Question: I am trying to copy the Right portion of frame data. The image below could be useful. Data is in single array form.

I want to get single array right column of data frame.
I am getting "Exception in thread "main" 'java.lang.ArrayIndexOutOfBoundsException: 1000'". I am not sure what's wrong.
> Exception in thread "main" java.lang.ArrayIndexOutOfBoundsException: 1000
'''
public static void main(String args[]) {
int height=10;
int width = 100;
int data[]= new int [height*width];
int multipiler=0;
int counter =1;
int hwAssistWidth=5;
int hwData[] = new int[hwAssistWidth*height];
int countTheFrame = 0;
int countTheFrame1 = 0;
int sourceArray;
for(int i=0; i<hwAssistWidth*height; i++){
sourceArray = ((width-hwAssistWidth)+width*multipiler)+counter++;
hwData[i] = data[sourceArray];
if (counter==hwAssistWidth+1){
counter =1;
multipiler++;
if(multipiler==height){
break;
}
}
}
}
'''
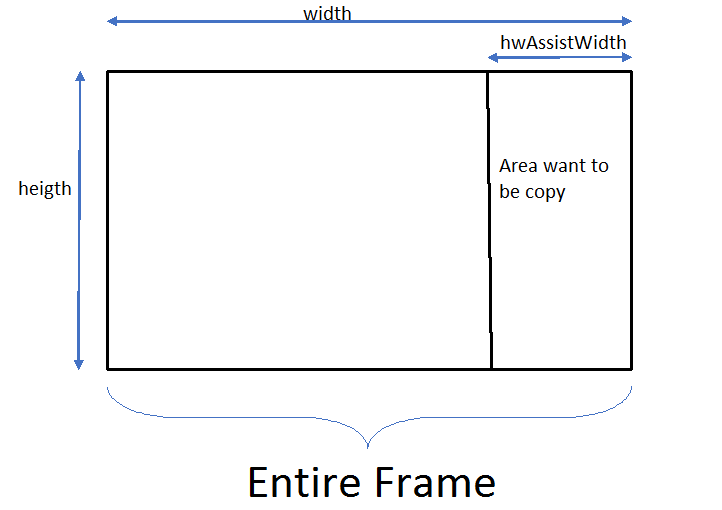
Answer: The line
'''
sourceArray = ((width-hwAssistWidth)+width*multipiler)+counter++;
'''
sets the value of sourceArray to 1000 on the final iteration of the for loop. You then try to access element 1000 of the data array
'''
hwData[i] = data[sourceArray];
'''
However the data array only has 1000 elements
'''
int height=10;
int width = 100;
int data[]= new int [height*width];
'''
So the largest index is only 999, which is why you get the ArrayIndexOutOfBounds Exception. Fix your loop so that the value of sourceArray is never greater than 999.